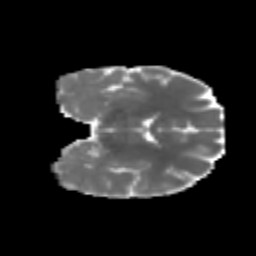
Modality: MD
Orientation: coronal
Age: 21
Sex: female
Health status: healthy